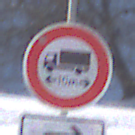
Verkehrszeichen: TatsaechlicheLaenge
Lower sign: RichtungsangabeDurchPfeile5
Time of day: MorningAfternoon
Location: Outdoor (Nature)
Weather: PartlyCloudy
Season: Winter
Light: Natural